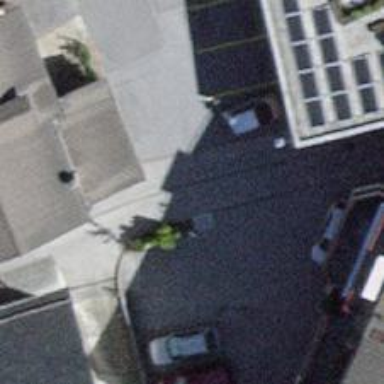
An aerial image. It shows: Alleyway designated as service road.